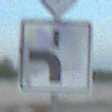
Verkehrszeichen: VerlaufVorfahrtsstrasse5
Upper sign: Vorfahrtsstrasse
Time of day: SunriseSunset
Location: Outdoor (Beach)
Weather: PartlyCloudy
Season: NotSpecified
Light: Natural